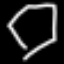
Label: diamond